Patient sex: M
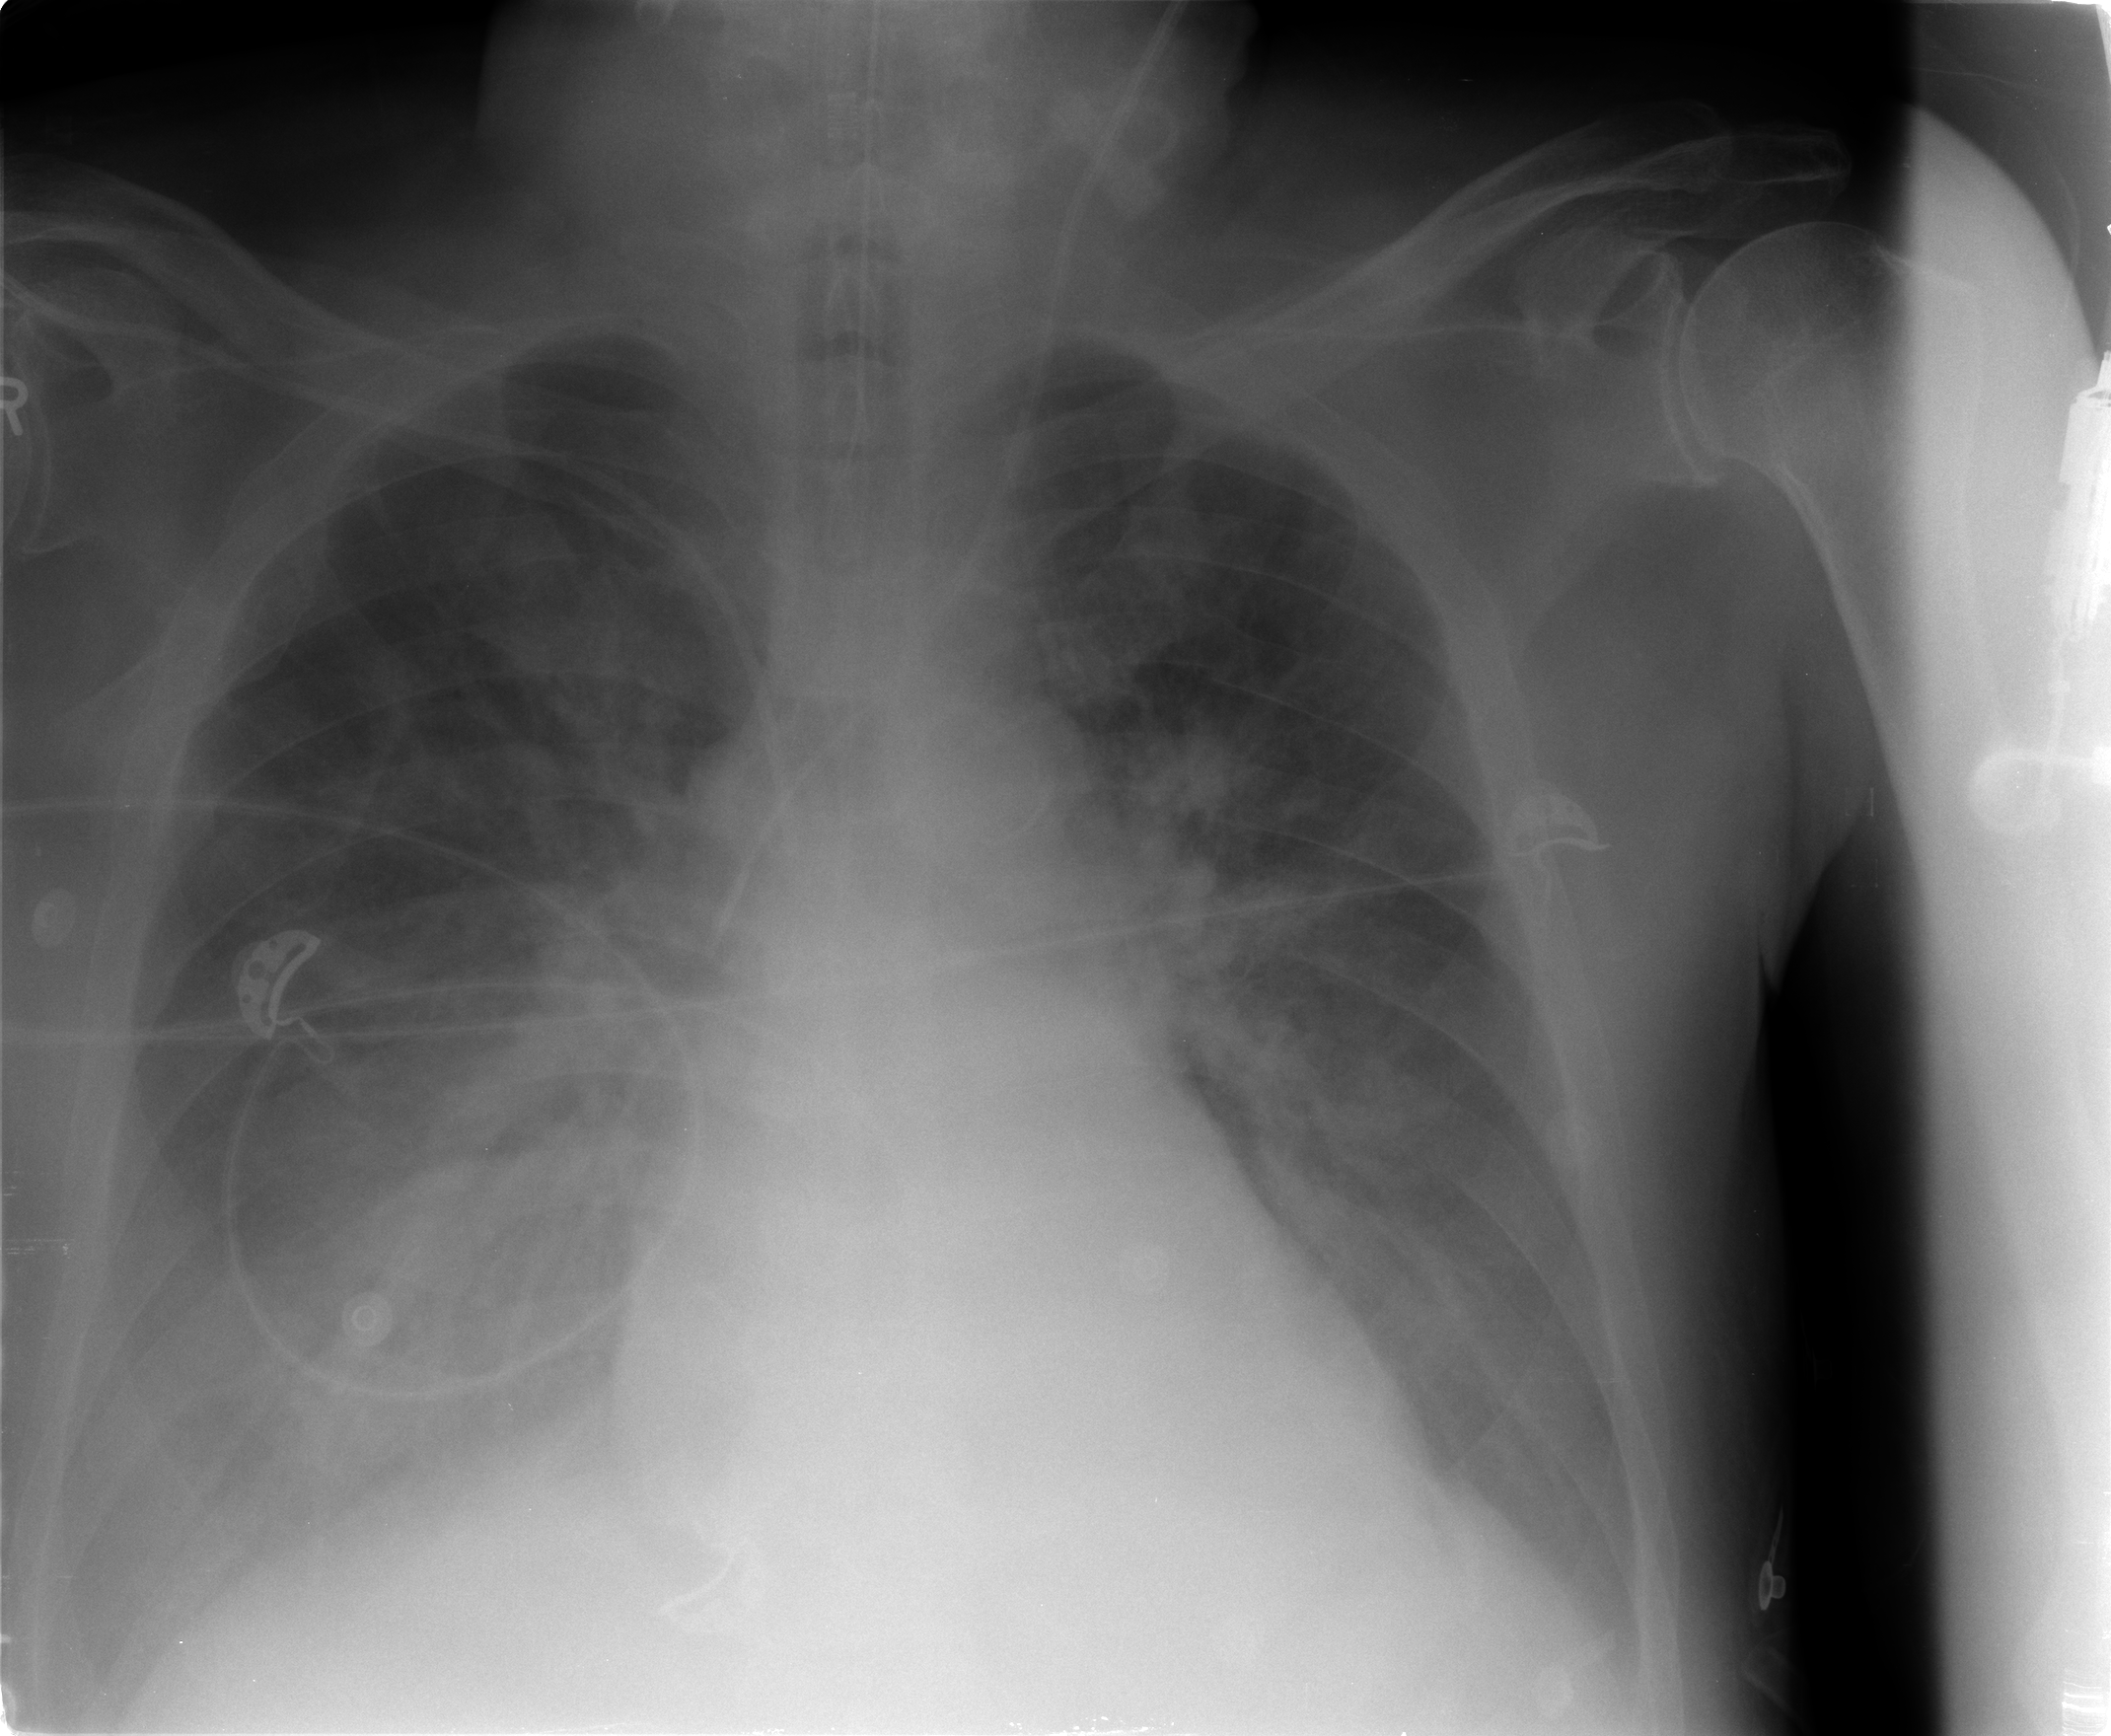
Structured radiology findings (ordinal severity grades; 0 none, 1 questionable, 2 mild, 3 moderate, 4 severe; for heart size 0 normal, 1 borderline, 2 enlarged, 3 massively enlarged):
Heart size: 0
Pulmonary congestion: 3
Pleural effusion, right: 2
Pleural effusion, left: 2
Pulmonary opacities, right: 2
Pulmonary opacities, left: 0
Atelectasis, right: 2
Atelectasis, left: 1